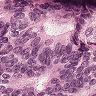
Metastatic tissue present: yes